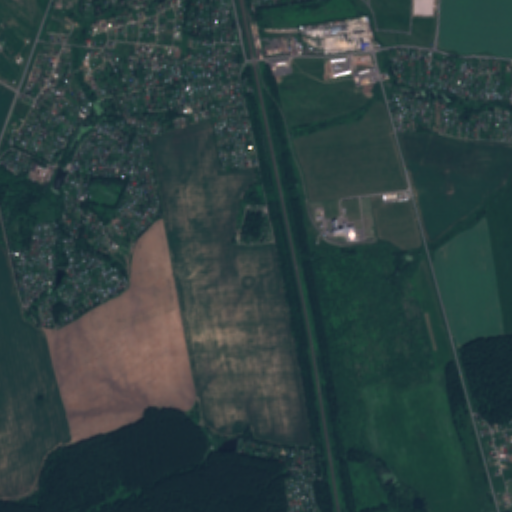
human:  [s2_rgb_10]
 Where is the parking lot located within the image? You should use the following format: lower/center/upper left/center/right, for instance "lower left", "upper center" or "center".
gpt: The parking lot is located in the upper right of the image.
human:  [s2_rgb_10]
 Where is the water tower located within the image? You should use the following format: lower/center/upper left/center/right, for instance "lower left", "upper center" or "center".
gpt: The water tower is located in the upper right of the image.
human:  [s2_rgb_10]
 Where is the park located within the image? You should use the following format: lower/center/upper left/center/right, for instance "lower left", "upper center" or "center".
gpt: There is no park in the image.